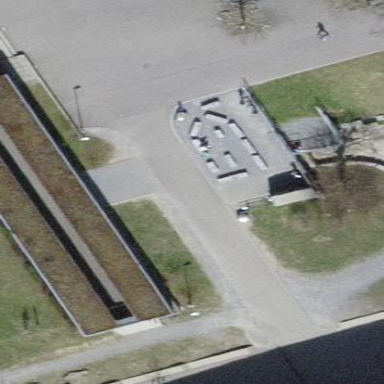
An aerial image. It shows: Bicycle parking rack located on the roof of building.